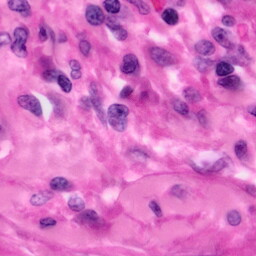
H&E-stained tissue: Pancreatic